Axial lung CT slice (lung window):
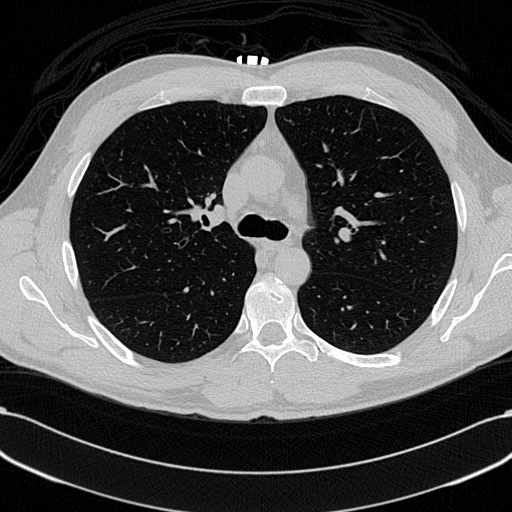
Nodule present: no